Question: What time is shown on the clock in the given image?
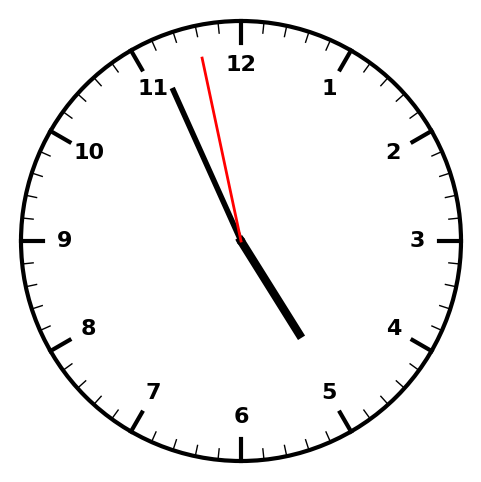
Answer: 04:55:58